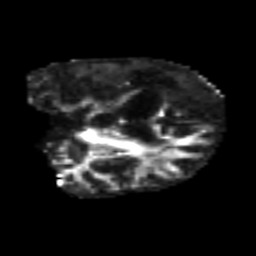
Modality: FA
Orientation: coronal
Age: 55
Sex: male
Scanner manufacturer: siemens
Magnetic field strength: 3 T
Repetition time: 4.987 s
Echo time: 0.0792 s